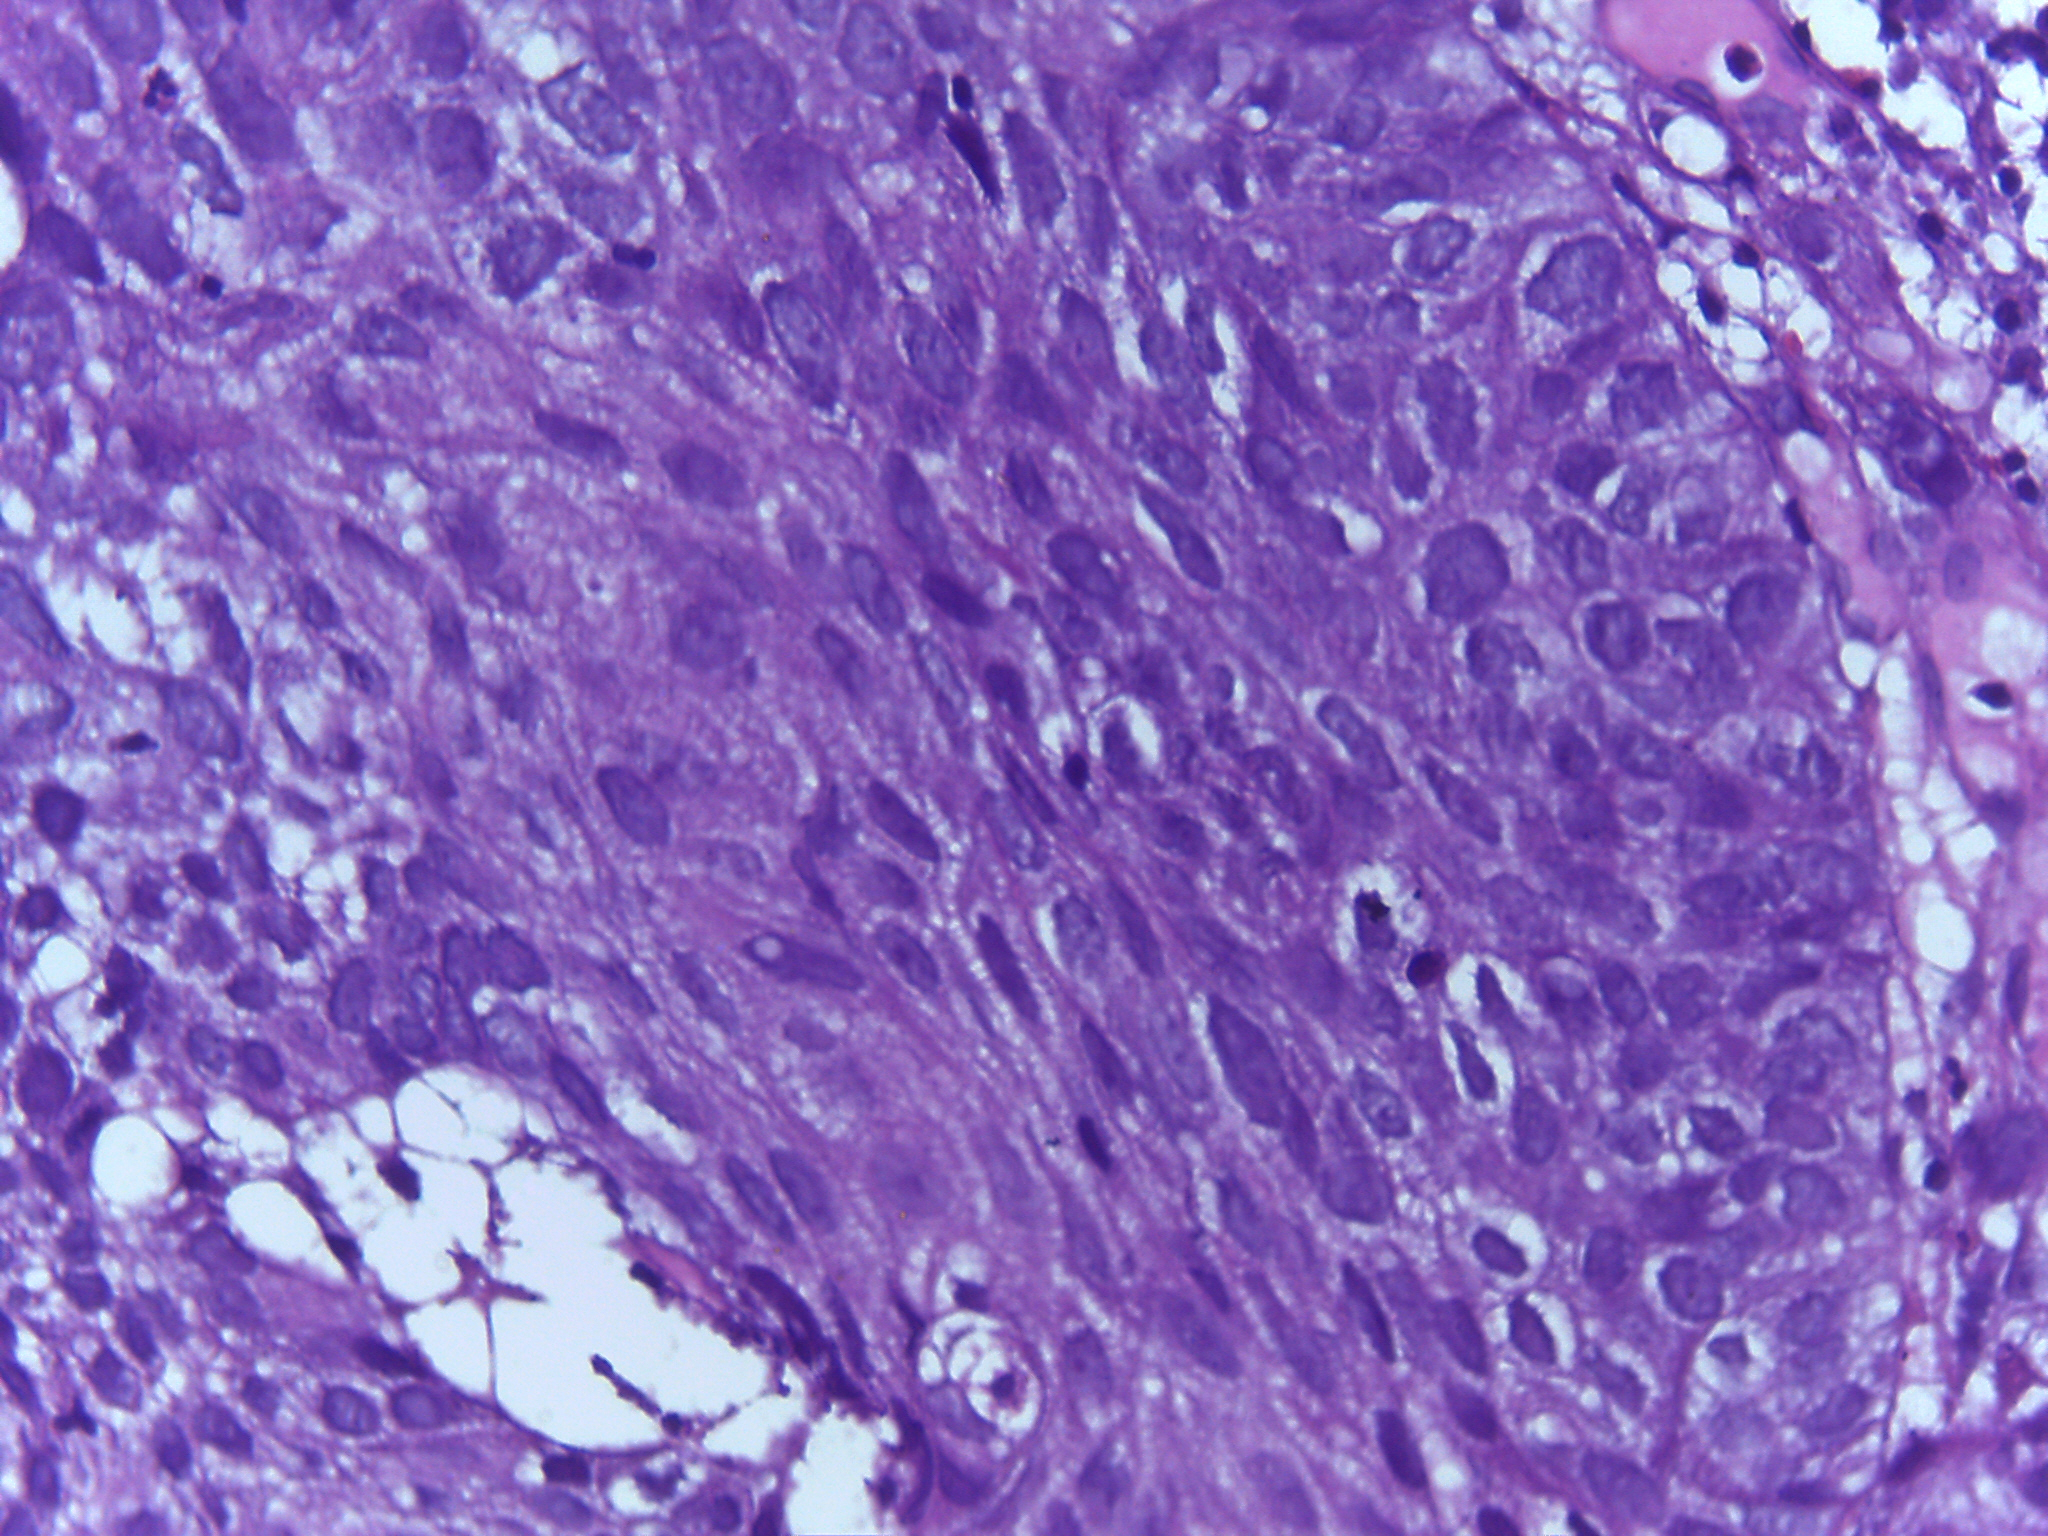
Diagnosis: OSCC